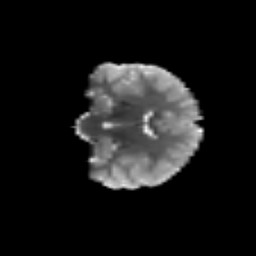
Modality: T2w
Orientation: coronal
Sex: female
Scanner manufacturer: siemens
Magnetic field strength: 3 T
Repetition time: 5 s
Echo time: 0.071 s